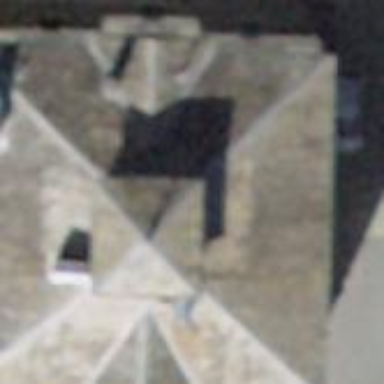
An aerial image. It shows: Residential building with pyramidal roof shape.